Question: is this relationship is true in 3FD normalization? and what can i do with the (phone number), it is Determines all rows? please any one help me to convert this relationship to 3FD and in Correct relationship.

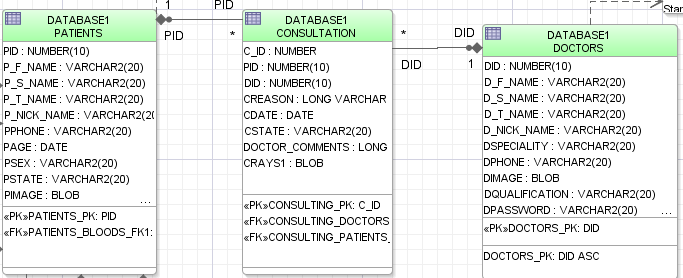
Answer: Phone number will not be a good determinant for 'PATIENTS' if this is a real world example. Some patients will share phone numbers, some patients will have multiple phone numbers, and some patients (young children, homeless people) might not have a phone number at all.
. Every non-key attribute of each of the tables is fully functionally dependent on every candidate key (and nothing else). This is trivial in your case because you've declared surrogate keys for your primary key and you haven't declared unique constraints for any alternative candidate keys.